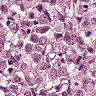
Metastatic tissue present: yes